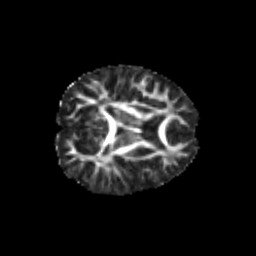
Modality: FA
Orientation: axial
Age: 6
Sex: male
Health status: healthy